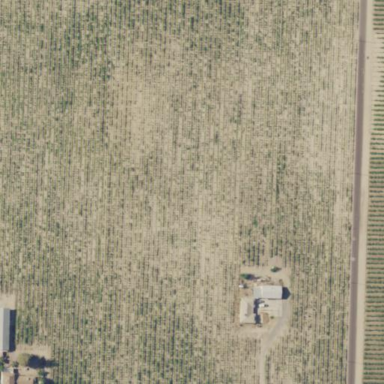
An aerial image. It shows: Vineyard.